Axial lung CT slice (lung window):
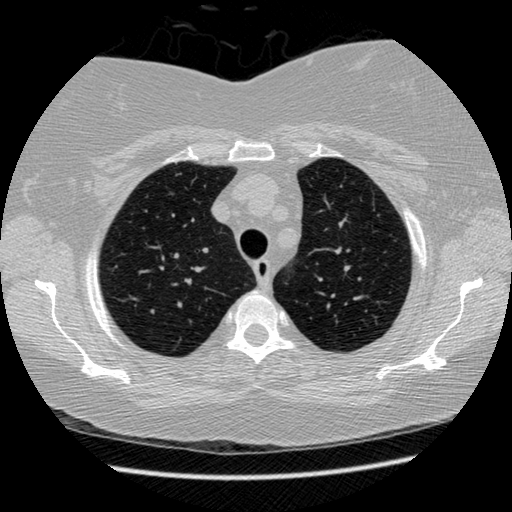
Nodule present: no